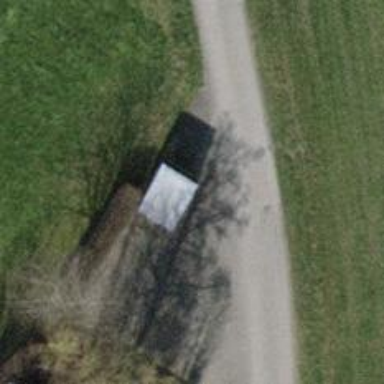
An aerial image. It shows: Brown bench in the vicinity.